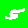
Digit: 5